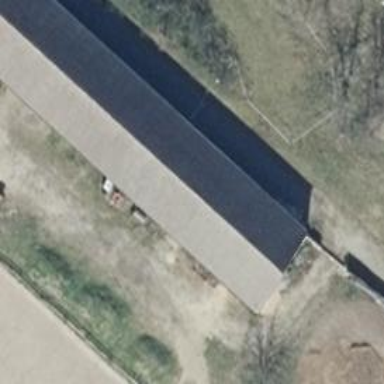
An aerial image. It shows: Farm auxiliary building.